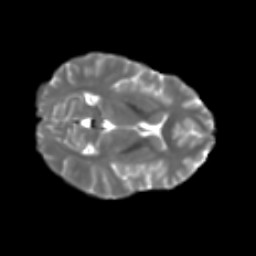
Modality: T2w
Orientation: axial
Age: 23
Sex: female
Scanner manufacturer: ge
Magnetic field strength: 3 T
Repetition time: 7.8 s
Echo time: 0.0606 s